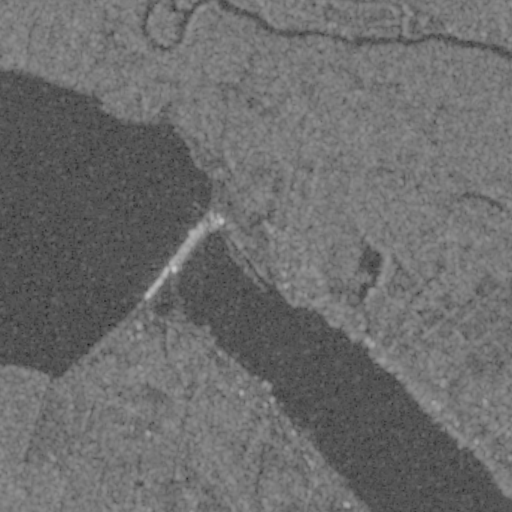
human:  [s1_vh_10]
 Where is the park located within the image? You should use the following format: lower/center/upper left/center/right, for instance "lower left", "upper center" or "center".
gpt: The park is located in the lower center of the image.
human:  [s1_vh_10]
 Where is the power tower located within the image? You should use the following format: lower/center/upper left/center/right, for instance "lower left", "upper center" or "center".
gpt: There is no power tower in the image.

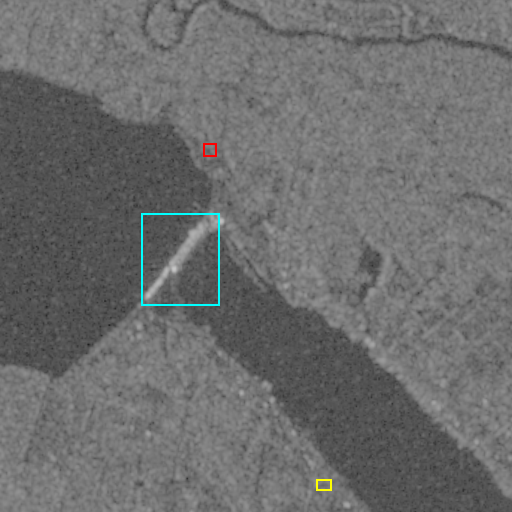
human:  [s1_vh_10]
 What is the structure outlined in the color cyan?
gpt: The structure outlined in cyan is a dam.
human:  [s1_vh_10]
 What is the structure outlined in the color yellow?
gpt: The structure outlined in yellow is a park.
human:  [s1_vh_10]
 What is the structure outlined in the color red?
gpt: The structure outlined in red is a parking lot.
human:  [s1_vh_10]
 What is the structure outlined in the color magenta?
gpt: There is no magenta outline.